Field crop: maize
Growth stage: 2
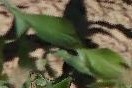
Species: maize